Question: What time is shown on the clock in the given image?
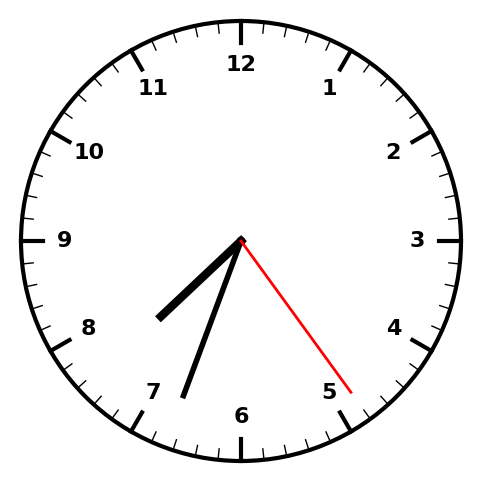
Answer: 07:33:24